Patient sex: M
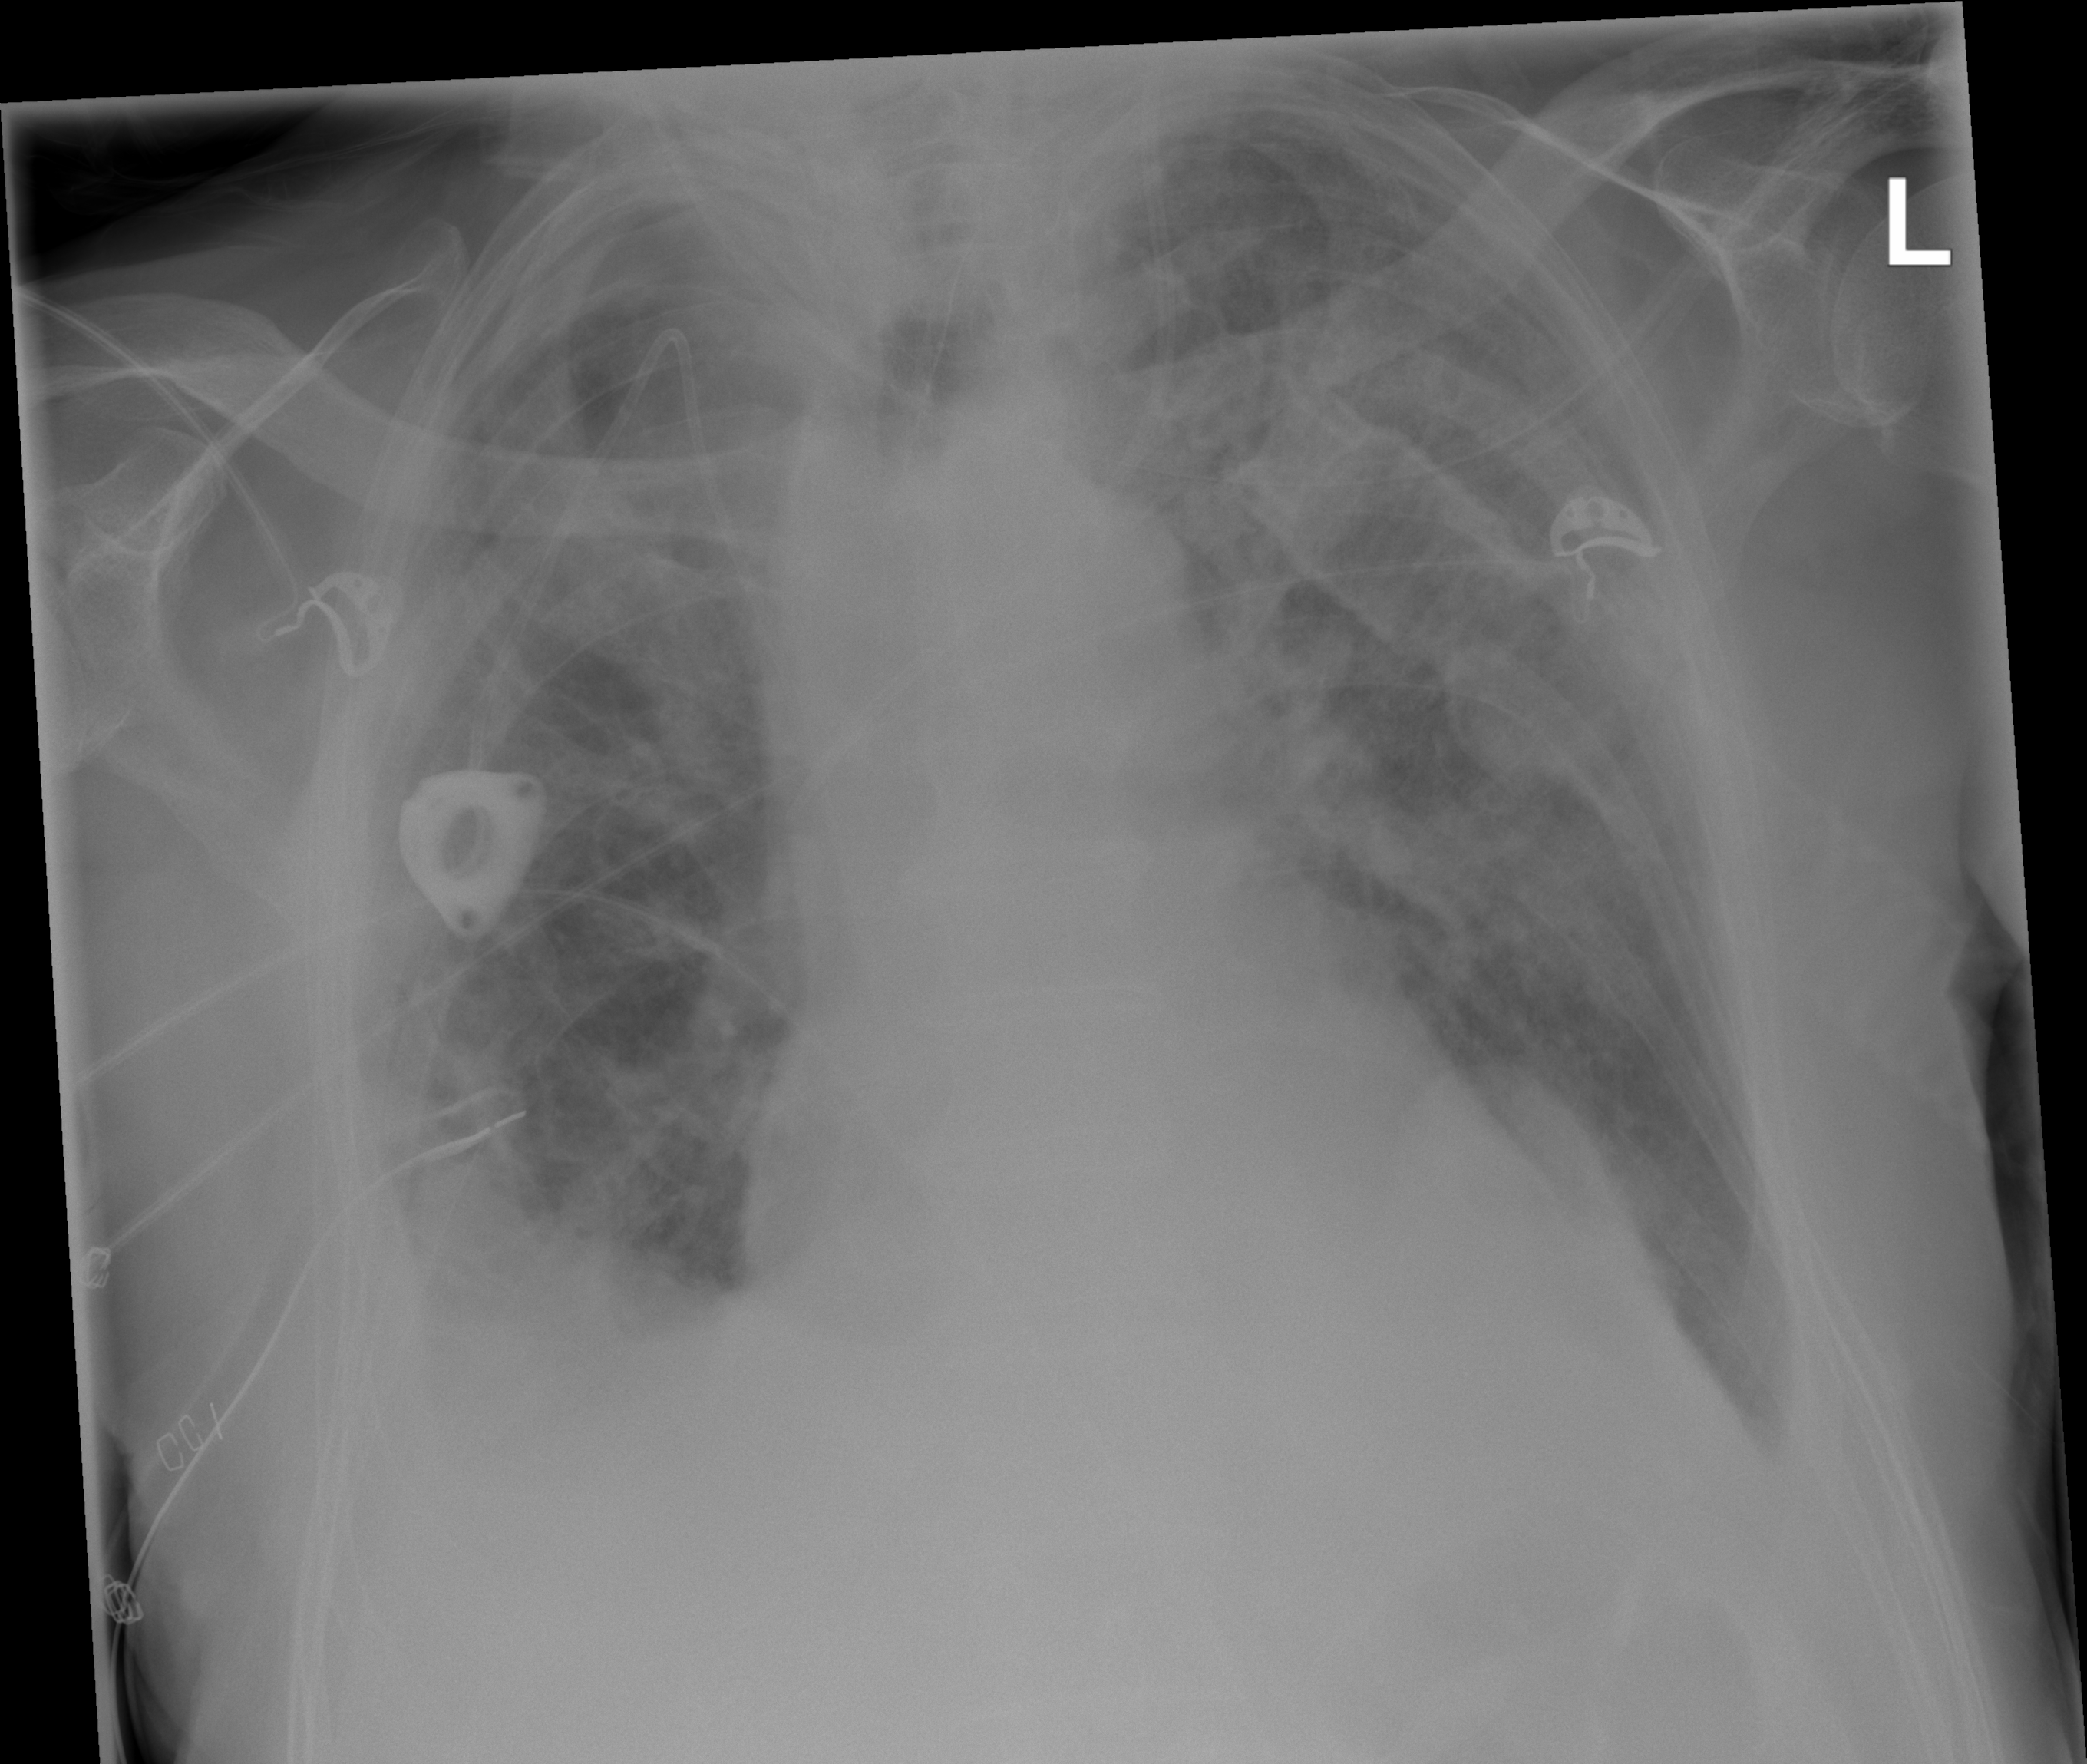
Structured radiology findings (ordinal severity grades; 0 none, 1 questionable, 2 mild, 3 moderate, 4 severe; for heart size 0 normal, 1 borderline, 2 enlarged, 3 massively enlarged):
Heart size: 2
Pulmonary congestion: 2
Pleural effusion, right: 3
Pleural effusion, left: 2
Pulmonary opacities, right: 2
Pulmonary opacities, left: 1
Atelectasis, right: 2
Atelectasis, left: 2